Question: The mobile edition of AP News has a sliding band type UI control that allows you to switch between "Headlines", "Most Recent" any number of other sections. It's akin to a sliding segment bar.
Does anyone know how one would go about mimicking this?
And is there a name for this type of control?

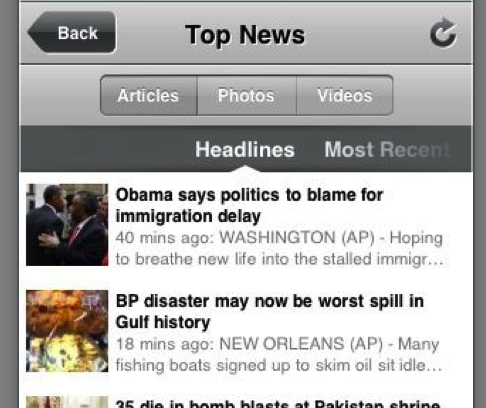
Answer: You can find a very similar control named 'TTTabStrip' in <URL> :

By tweaking / styling it you should achieve what you're looking for...